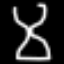
Label: hourglass